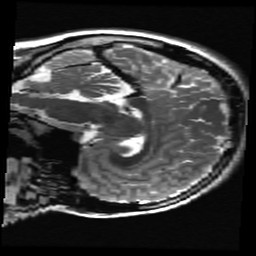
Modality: T2w
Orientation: sagittal
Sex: female
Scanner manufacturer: ge
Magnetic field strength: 3 T
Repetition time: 5 s
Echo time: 0.1015 s